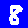
Digit: 8